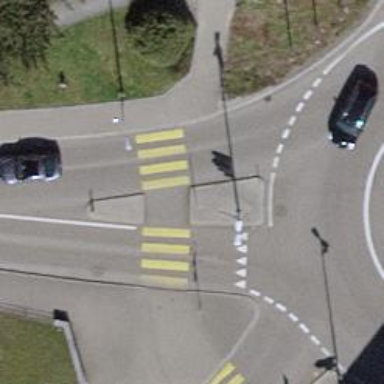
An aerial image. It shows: Uncontrolled crossing with traffic calming island.